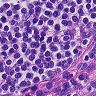
Metastatic tissue present: no